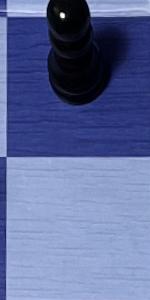
Label: Empty